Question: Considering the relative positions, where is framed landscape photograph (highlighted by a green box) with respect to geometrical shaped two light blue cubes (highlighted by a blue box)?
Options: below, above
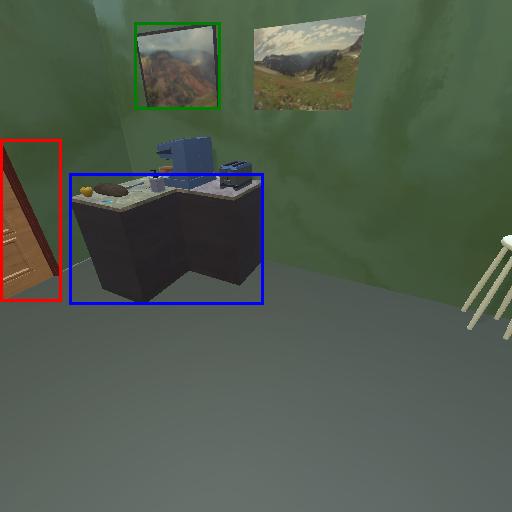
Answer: below